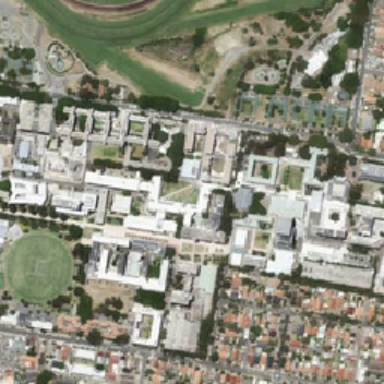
There are many white roofs in the building .